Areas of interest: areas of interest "Museum"
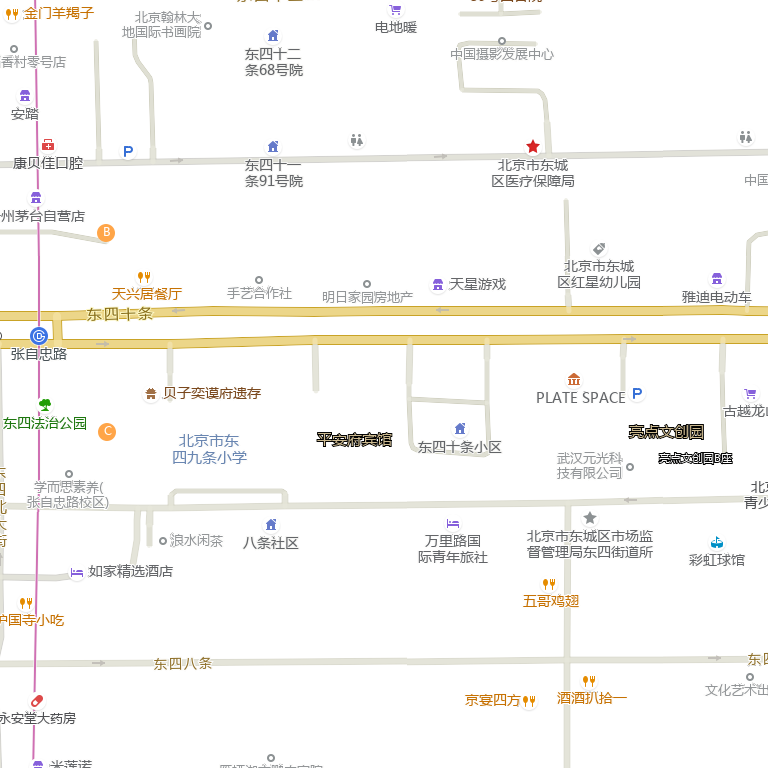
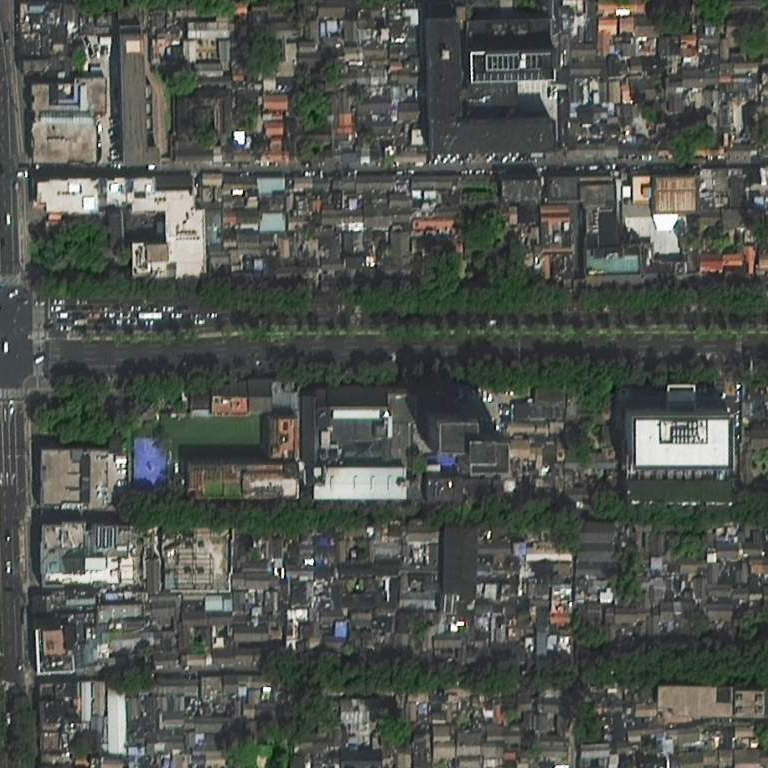